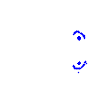
Particle: pion